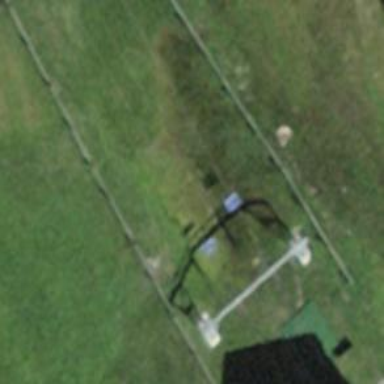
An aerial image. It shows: Pylon for aerialway.